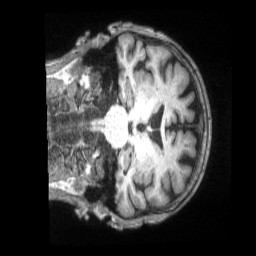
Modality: T1w
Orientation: coronal
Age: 77
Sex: female